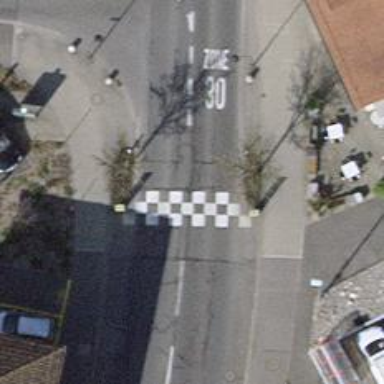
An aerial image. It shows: Asphalt footway.